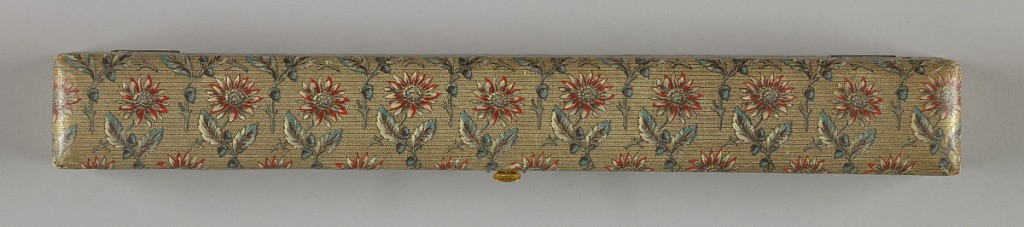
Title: Fan case
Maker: Alouïse van de Voord
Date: ca. 1880
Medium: Printed paper on cardboard box, satin lining, metal catch
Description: Fan case. Cardboard covered with paper printed with floral pattern. Lining of brown satin. Metal catch.